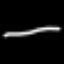
Label: line